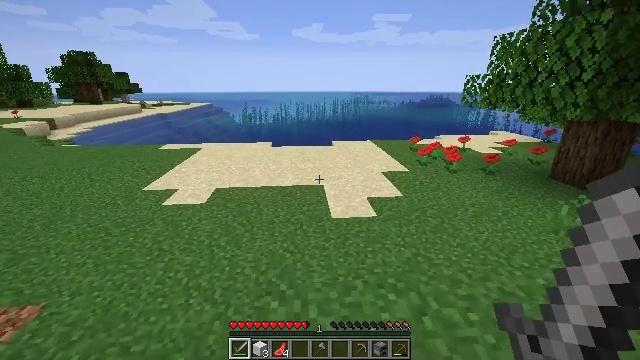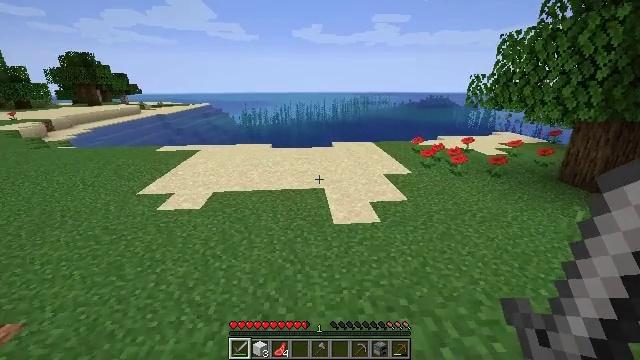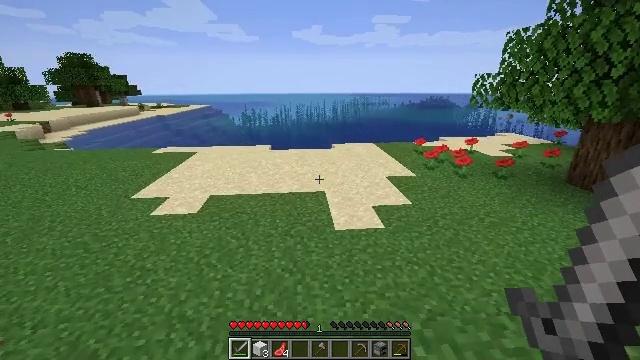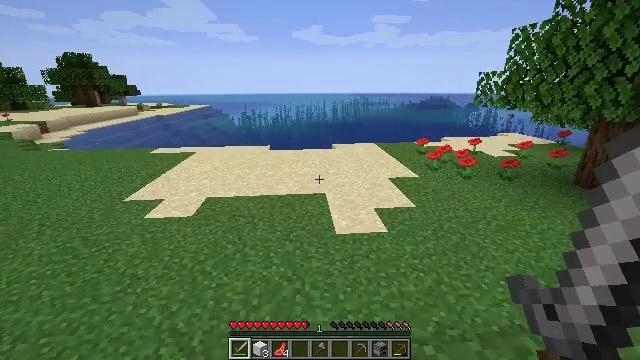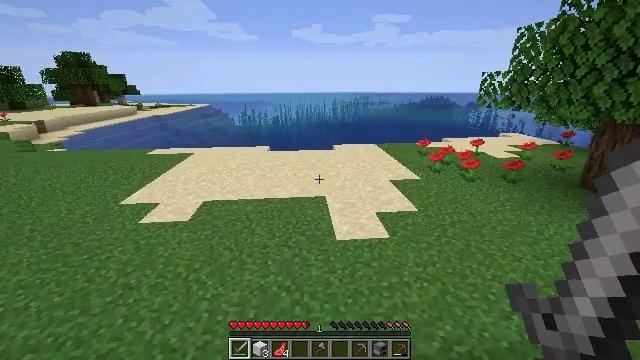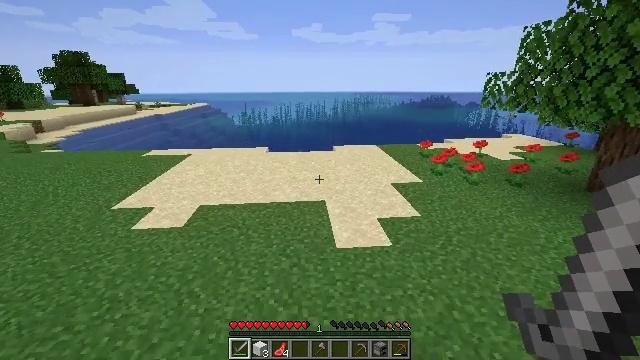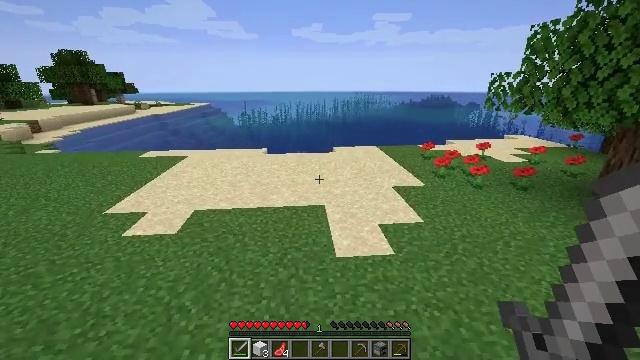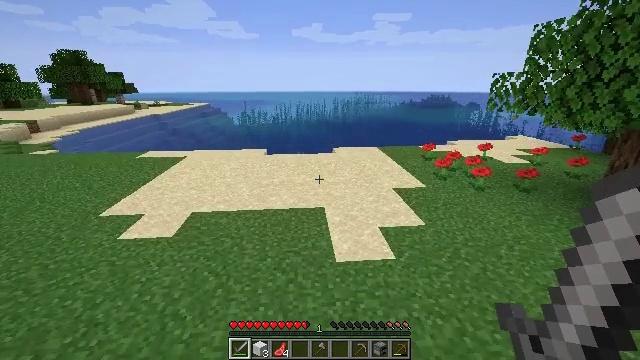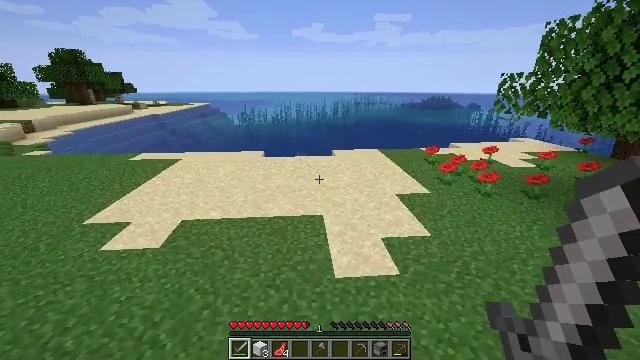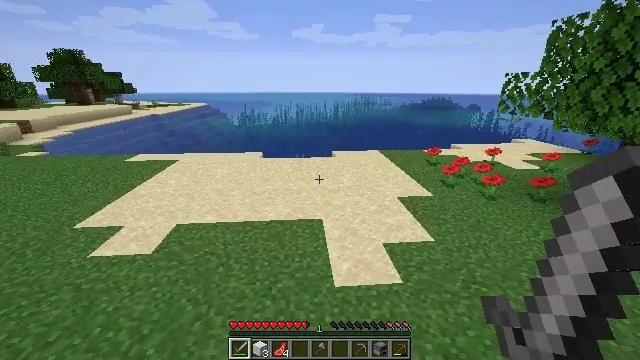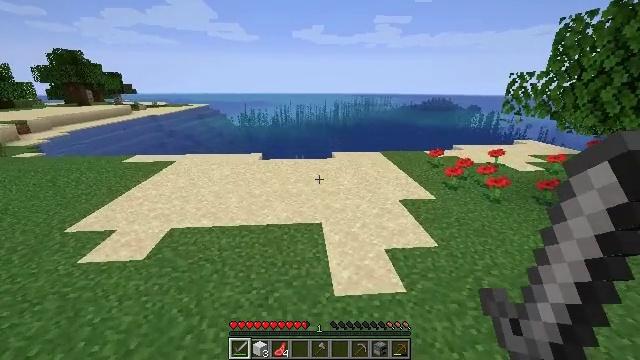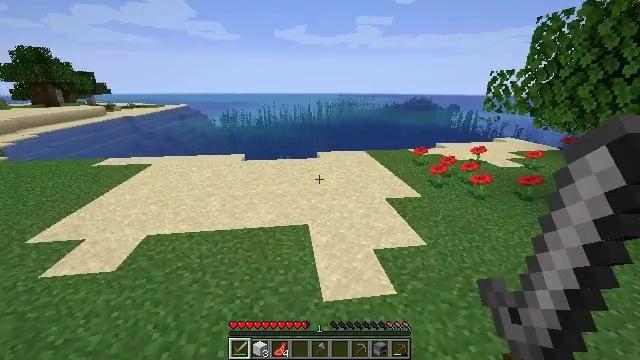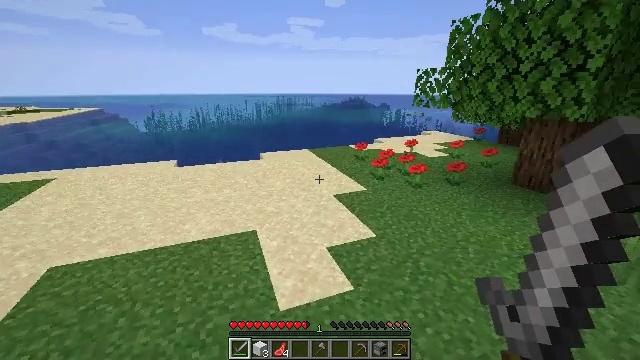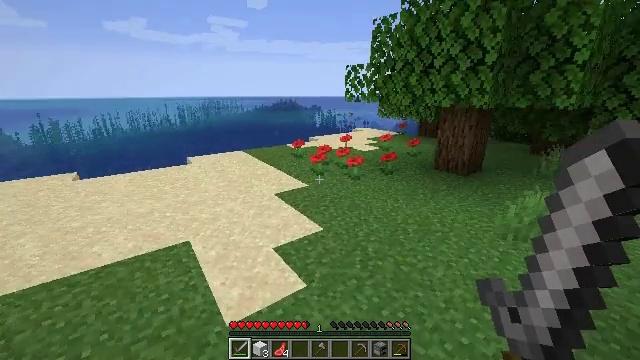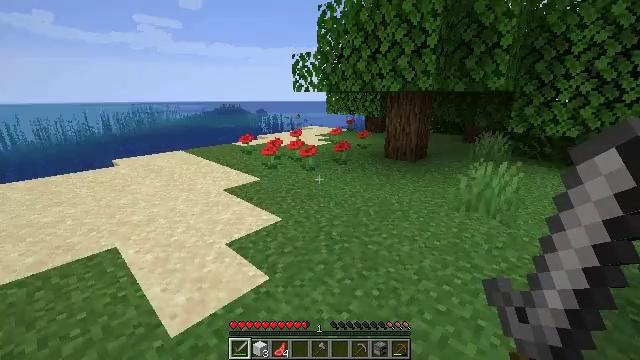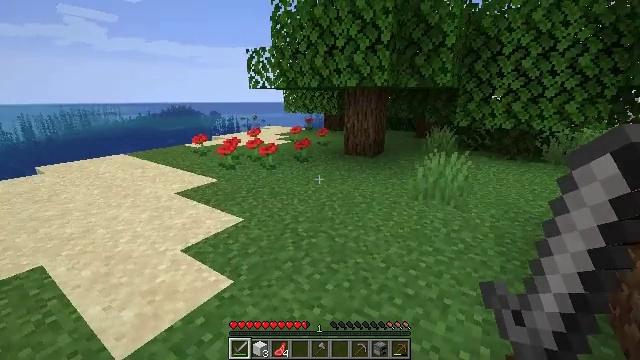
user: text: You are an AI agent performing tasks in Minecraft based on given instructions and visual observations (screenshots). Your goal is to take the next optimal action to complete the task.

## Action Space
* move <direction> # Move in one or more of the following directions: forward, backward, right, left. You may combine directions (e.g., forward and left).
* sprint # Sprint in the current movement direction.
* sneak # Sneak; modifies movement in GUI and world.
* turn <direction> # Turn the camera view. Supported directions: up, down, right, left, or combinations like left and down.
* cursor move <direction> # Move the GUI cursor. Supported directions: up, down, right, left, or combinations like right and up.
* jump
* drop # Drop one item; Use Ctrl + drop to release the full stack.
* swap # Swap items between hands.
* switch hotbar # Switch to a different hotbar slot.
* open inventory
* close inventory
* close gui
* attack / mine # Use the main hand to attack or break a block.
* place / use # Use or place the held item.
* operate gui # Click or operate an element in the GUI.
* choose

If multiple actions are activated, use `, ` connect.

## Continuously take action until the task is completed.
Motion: motion action
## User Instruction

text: Kill the cod.
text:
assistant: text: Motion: move forward
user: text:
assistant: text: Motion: move forward
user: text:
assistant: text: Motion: move forward
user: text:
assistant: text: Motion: move forward
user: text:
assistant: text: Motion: move forward
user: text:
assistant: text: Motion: move forward
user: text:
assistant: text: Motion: move forward
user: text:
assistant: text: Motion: move forward
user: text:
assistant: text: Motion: move forward
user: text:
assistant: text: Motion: move forward
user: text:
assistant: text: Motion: move forward, turn right
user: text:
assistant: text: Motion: move forward, turn right
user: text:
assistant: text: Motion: move forward, turn right
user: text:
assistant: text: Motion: move forward, turn right and up
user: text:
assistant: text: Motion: move forward, turn right
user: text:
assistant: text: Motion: move forward, turn right
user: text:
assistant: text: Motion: move forward
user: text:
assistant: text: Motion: move forward
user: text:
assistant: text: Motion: move forward
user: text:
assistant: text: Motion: move forward
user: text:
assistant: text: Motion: move forward
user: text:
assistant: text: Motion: move forward
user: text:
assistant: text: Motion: move forward
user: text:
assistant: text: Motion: move forward
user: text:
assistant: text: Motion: move forward
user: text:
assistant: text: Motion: move forward
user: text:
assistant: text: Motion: move forward, turn left
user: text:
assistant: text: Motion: move forward, turn left and up
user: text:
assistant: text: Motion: move forward, turn left and up
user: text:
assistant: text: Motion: move forward, turn left and up